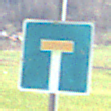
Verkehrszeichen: Sackgasse
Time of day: MorningAfternoon
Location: Outdoor (Nature)
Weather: PartlyCloudy
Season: NotSpecified
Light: Natural